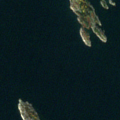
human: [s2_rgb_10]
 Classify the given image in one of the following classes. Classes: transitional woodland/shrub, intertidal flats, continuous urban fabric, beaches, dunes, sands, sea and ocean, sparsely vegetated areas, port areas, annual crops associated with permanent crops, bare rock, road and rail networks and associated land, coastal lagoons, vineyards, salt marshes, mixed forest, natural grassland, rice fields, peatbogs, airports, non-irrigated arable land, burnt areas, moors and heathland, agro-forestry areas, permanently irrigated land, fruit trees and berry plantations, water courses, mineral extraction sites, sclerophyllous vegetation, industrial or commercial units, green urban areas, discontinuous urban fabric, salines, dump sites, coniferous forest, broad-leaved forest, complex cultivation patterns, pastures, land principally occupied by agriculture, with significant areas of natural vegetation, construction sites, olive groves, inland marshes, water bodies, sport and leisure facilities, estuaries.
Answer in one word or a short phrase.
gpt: sea and ocean